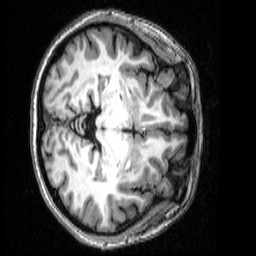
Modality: T1w
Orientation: axial
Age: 26
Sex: female
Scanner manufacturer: siemens
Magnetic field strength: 3 T
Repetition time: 2.53 s
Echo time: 0.00339 s